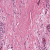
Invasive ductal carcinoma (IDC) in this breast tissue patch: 0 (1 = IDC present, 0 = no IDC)